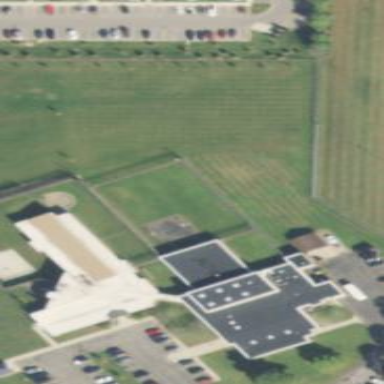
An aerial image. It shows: Prison.